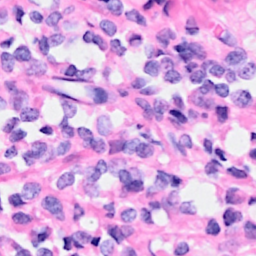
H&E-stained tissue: Breast